Here is a 2-D grayscale rendering of raw bearing vibration samples (signal-to-image). Based on the visible evidence, which condition applies: normal, inner_race, outer_race, ball?
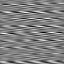
Answer: outer_race